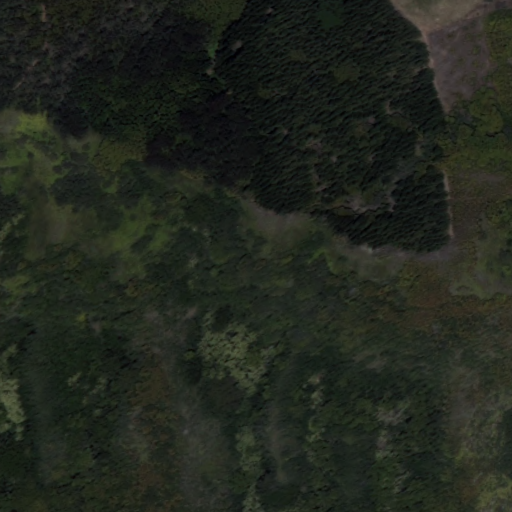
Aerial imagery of ridge(s) in Hawaii named Kānoa Ridge containing only unknown